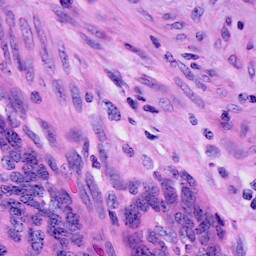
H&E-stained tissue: Cervix